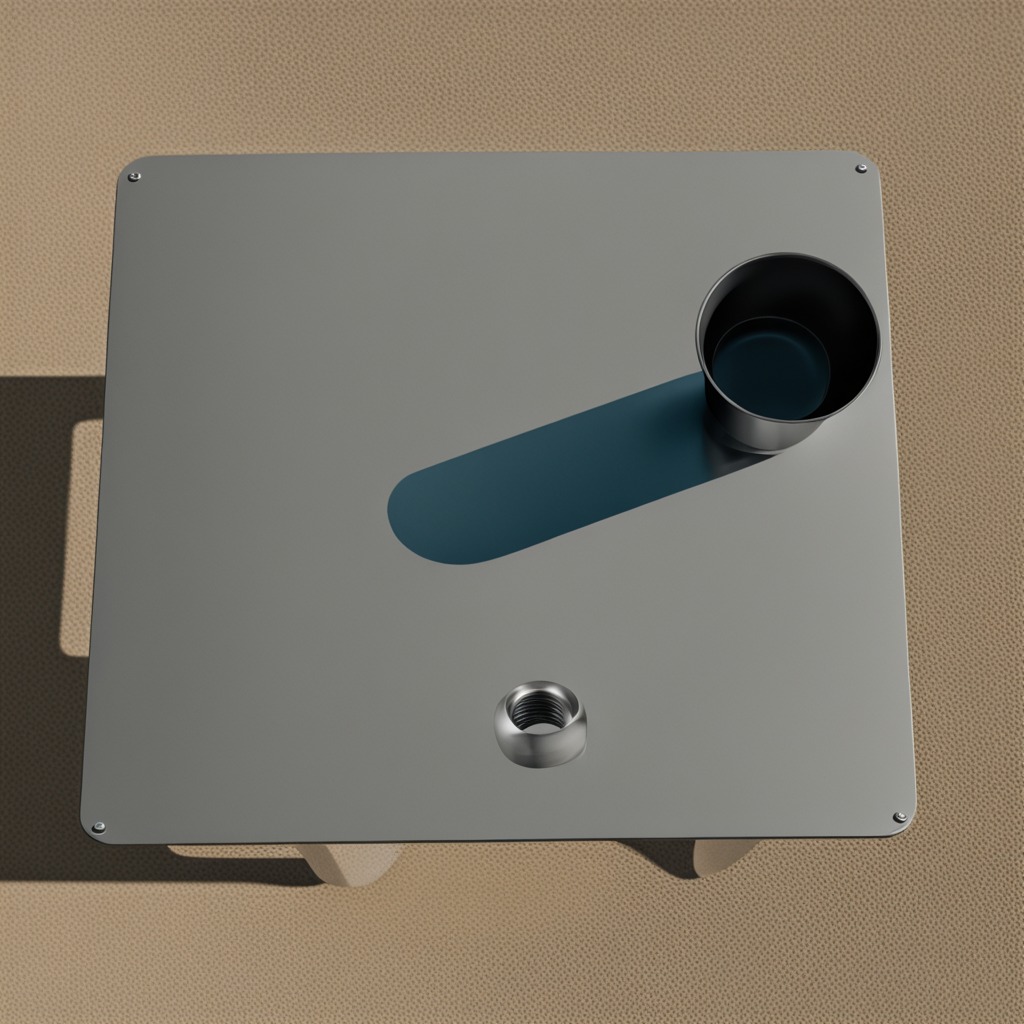
A metal nut is lying on the table.